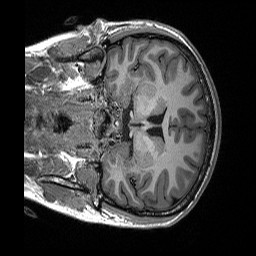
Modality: T1w
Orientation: coronal
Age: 19
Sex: female
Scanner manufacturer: siemens
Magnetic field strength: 3 T
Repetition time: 2.3 s
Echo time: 0.00298 s